Question: What could be the cause of error in dependency injection of ngRouteProvider
NOTE: $location has a dependency on ngRoute, thats why I need to inject it, while, I am not really using it, but $location only.
I embed the necessary js file into my php file by:
'''
<script type="application/javascript" src="/library/angularjs/1.2.9/angular.min.js"></script>
<script type="application/javascript" src="/library/angularjs/1.2.9/angular-route.min.js"></script>
<script type="application/javascript" src="/library/angularjs/1.2.9/angular-route.min.js.map"></script>
<script src="/library/angular-ui/bootstrap/0.11.0/ui-bootstrap-tpls.js"></script>
'''
I inject the modules into my module by:
'''
var VPPContractsApp = angular.module('VPPContractsApp', ['ui.bootstrap','$location','$window'])
.controller('VPPContractsController', VPPContractsController);
function VPPContractsController($scope,$http,$modal,$location,$window){../})
'''
Error message I received looks like:
'''
Resource interpreted as Script but transferred with MIME type text/html: "/library/angularjs/1.2.9/angular-route.min.js.map". myfile.php:10
Uncaught SyntaxError: Unexpected token <
'''
Inside the .map file when chrome inspector reported at the first line and begaining of the whole file (the actual file content is different where it is downloaded and reference from our own server's /library folder.)

I searched through everywhere can't find a proper solution.
1.Change text/javascript into application/javascript.
2.File Permission,I downloaded it directly from the official site:<URL>
I keep receiving error in inspector
'''
Uncaught Error: [$injector:modulerr] Failed to instantiate module VPPContractsApp due to:
Error: [$injector:modulerr] Failed to instantiate module $window due to:
Error: [$injector:nomod] Module '$window' is not available! You either misspelled the...<omitted>...1)
'''
and seems it deal with how to put the injecting service ( except 'ui.bootstrap', but any other service ('$window','$resource','$location') all will call out error, and which ever will be called above error first if I switching around which to inject first. (i.e. if I place $resource before $window, the error will be about '$resource' not '$window'.
I wonder why they think they are not exist while I already loaded both angular-route and angular-resource?
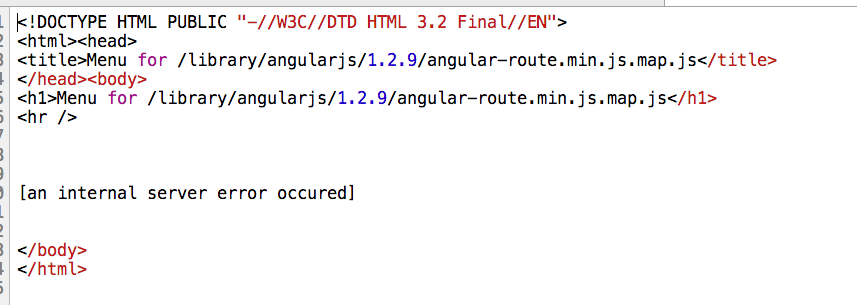
Answer: '''
angular.module('VPPContractsApp', ['ui.bootstrap','$location','$window']
'''
'$location' and '$window' are no modules. They are services provided by angular by default. You don't need to include a module to use them. You can delete those two here.